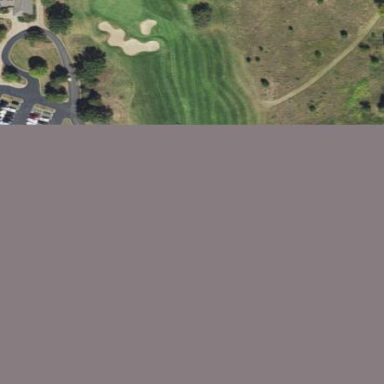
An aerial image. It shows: Golf fairway surrounded by grass.